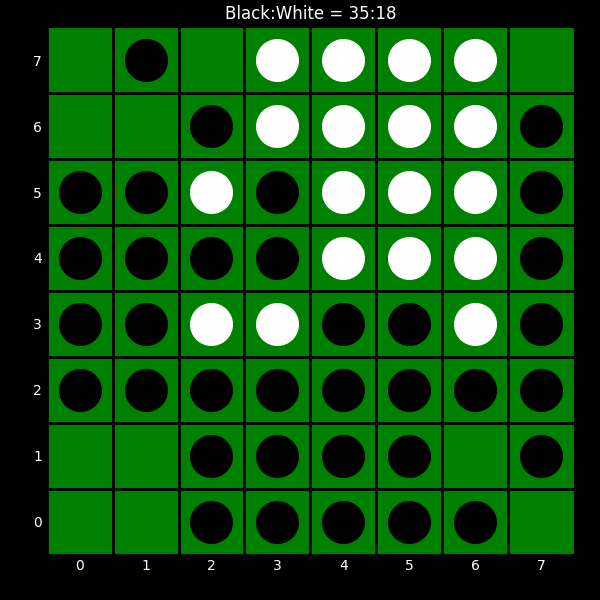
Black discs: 35
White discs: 18